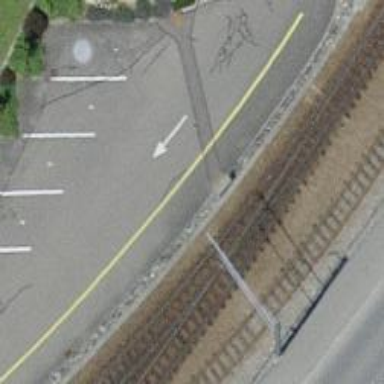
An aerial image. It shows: Narrow-gauge railway with one track. The railway is electrified with contact line. It belongs to block W8.